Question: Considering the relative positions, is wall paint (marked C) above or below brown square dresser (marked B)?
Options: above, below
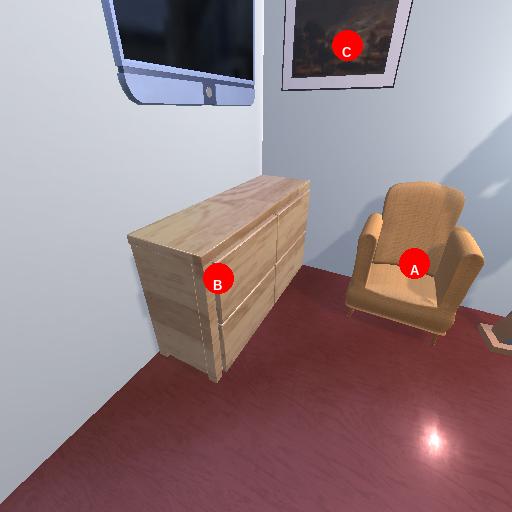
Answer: above